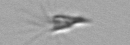
Label: Calciopappus